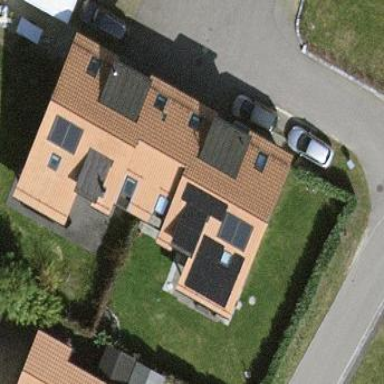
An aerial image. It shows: Simple house.